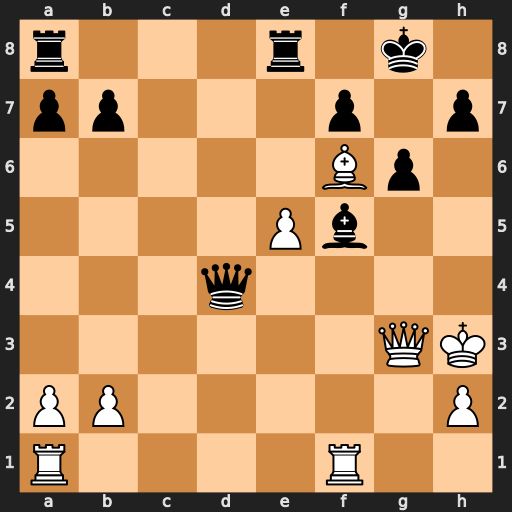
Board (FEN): r3r1k1/pp3p1p/5Bp1/4Pb2/3q4/6QK/PP5P/R4R2
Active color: w
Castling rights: -
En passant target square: -
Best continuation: Rxf5 Qd7 Rf1